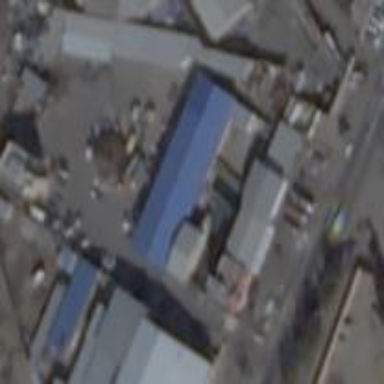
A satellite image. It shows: Industrial area.